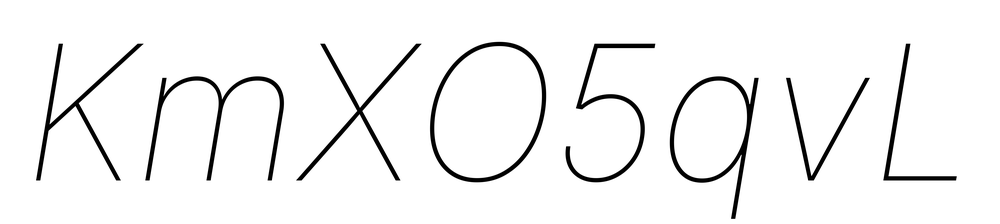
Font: Inter-Italic_Thin_Italic